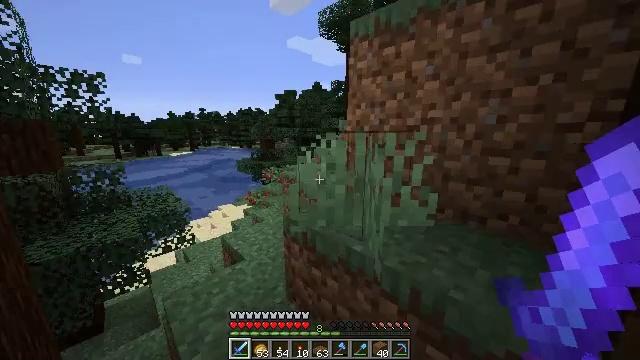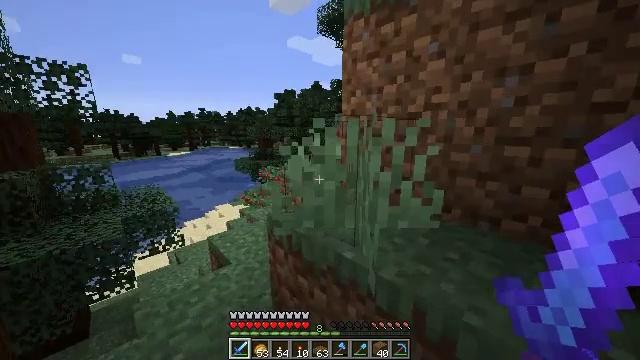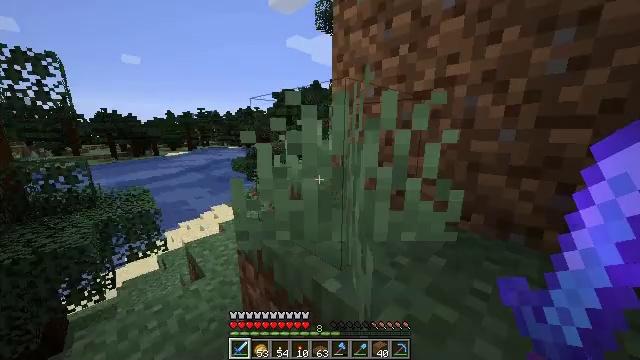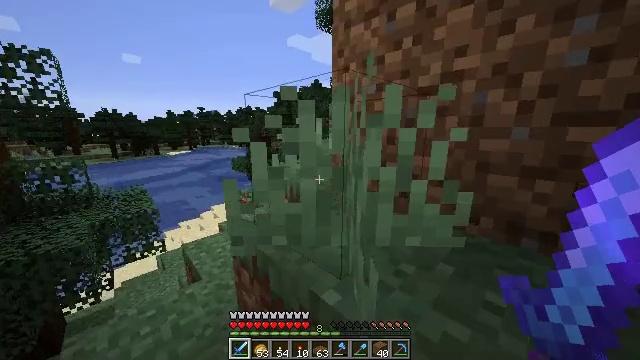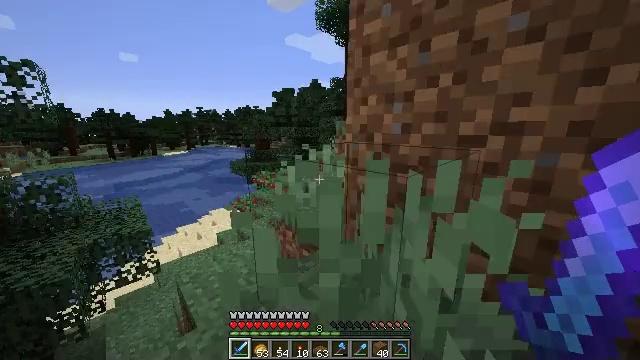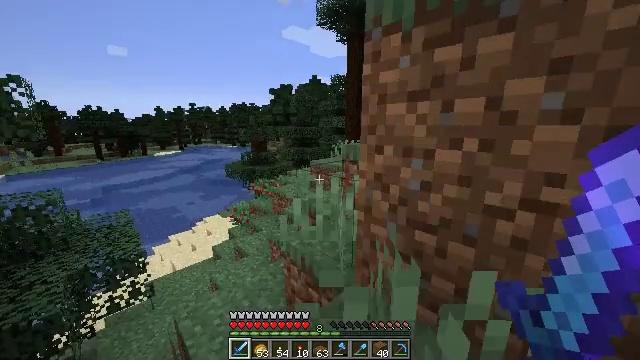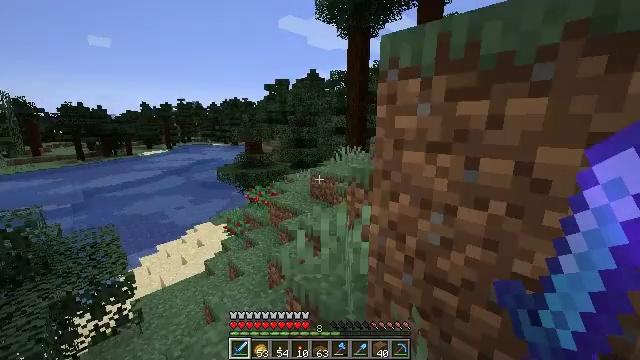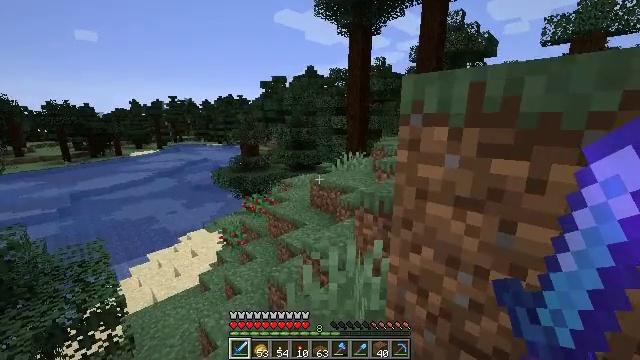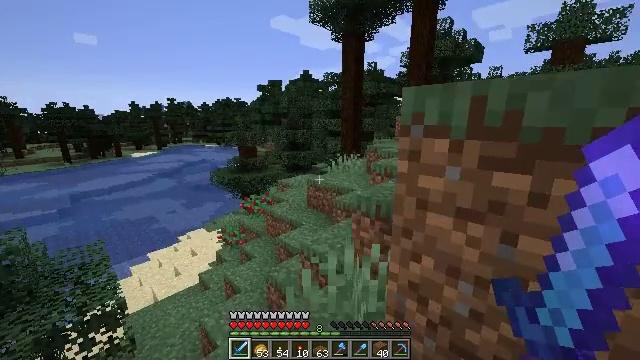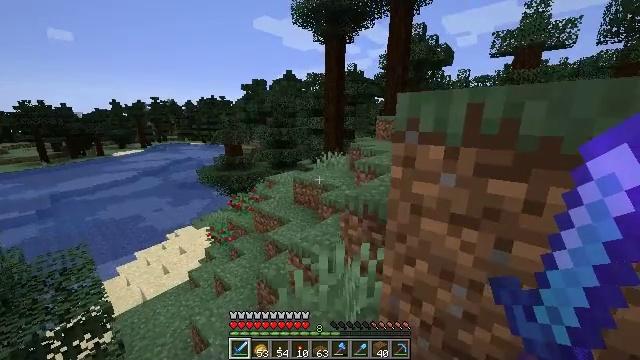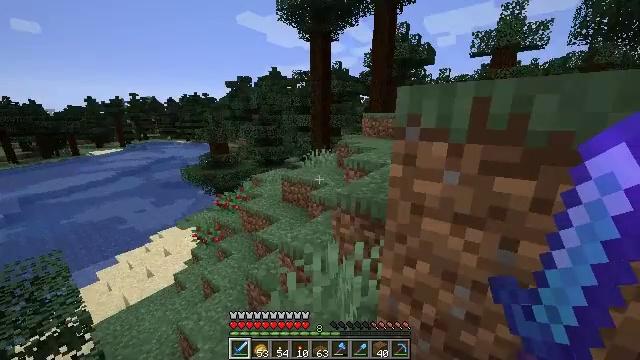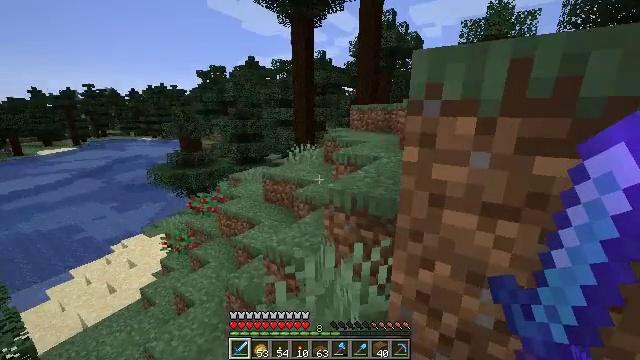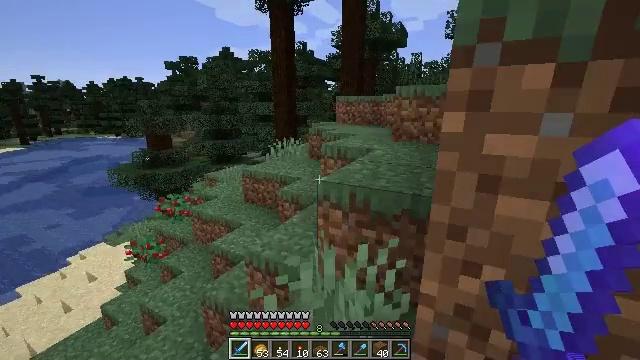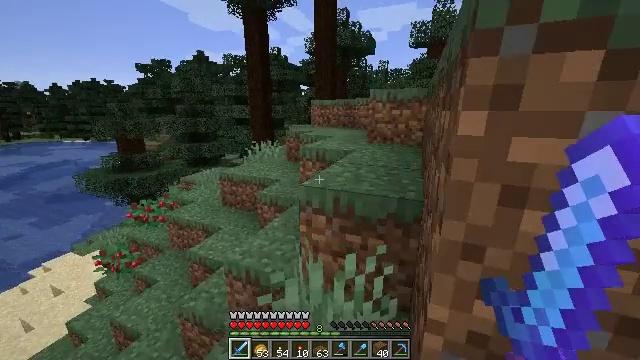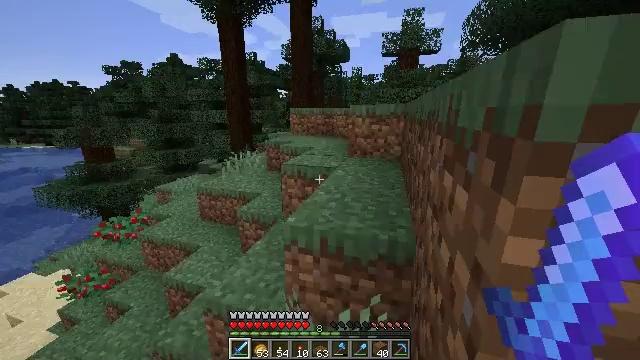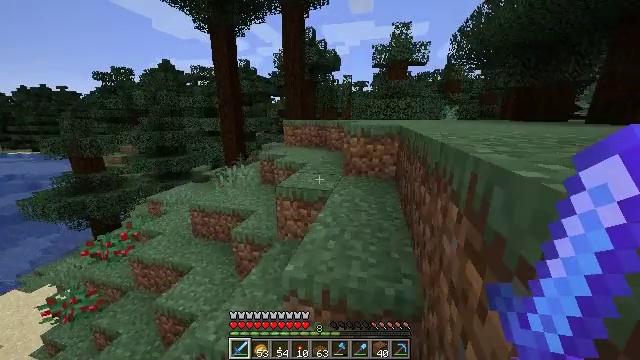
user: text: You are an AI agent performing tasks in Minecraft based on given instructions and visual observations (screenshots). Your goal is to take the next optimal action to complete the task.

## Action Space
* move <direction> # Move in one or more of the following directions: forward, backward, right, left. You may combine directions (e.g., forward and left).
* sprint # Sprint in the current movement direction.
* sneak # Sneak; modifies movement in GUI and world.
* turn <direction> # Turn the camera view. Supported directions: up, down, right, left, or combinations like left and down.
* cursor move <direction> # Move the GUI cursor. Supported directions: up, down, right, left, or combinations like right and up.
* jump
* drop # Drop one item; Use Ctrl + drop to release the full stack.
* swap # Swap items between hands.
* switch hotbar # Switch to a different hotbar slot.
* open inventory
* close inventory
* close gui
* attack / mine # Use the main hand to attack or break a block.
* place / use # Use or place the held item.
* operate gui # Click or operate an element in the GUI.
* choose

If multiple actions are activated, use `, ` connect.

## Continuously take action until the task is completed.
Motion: motion action
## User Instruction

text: Harvest sugar cane from the plant.
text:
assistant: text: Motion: move forward, jump
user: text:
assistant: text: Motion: move forward, jump
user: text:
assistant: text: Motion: move forward, jump
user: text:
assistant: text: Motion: move forward, jump
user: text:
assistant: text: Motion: move forward, sprint, jump
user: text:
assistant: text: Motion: move forward, sprint, jump
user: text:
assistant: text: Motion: move forward, sprint, jump
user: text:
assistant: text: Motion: move forward, sprint, turn right, jump
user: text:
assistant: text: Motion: move forward, sprint, turn right and down, jump
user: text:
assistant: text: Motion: move forward, turn right, jump
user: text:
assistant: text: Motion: move forward, turn right, jump
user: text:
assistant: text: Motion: move forward, turn right, jump
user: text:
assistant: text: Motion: move forward, turn right, jump
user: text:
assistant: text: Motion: move forward, sprint, turn right, jump
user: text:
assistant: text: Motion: move forward, sprint, turn right, jump
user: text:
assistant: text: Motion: move forward, sprint, jump
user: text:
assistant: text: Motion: move forward, sprint, jump
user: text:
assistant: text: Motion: move forward, sprint, turn right, jump
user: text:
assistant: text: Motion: move forward, turn right, jump
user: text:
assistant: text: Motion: move forward, turn right, jump
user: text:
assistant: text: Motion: move forward, turn right, jump
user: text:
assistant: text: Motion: move forward, turn right, jump
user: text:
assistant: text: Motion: move forward, turn right, jump
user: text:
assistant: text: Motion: move forward, turn right, jump
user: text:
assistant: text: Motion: move forward, sprint, turn right, jump
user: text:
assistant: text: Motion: move forward, sprint, jump
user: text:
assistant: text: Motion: move forward, sprint, jump
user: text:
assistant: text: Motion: move forward, sprint, jump
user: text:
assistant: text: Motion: move forward, sprint, jump
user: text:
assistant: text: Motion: move forward, sprint, jump